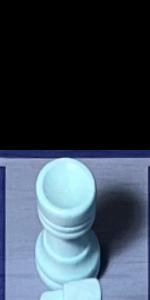
Label: Rook_White